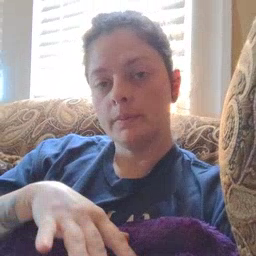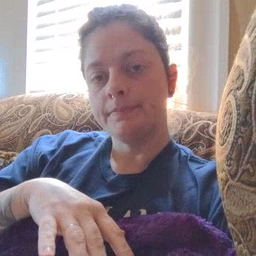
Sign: blow